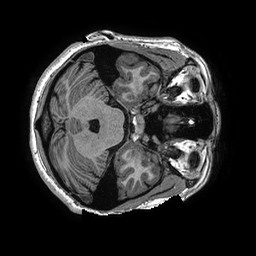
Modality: T1w
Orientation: axial
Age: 22
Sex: female
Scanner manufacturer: ge
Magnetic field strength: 3 T
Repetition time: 0.006952 s
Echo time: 0.00292 s